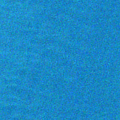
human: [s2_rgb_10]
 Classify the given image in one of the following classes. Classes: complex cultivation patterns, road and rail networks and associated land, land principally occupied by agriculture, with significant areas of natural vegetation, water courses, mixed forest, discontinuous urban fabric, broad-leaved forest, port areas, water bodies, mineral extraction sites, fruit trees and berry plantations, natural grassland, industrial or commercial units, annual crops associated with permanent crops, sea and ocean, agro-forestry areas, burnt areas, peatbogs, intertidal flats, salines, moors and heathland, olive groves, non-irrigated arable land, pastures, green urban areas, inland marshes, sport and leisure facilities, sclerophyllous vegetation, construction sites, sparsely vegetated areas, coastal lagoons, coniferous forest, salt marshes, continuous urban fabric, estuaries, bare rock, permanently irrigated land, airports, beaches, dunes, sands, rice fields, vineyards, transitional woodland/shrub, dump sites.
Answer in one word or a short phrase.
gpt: sea and ocean